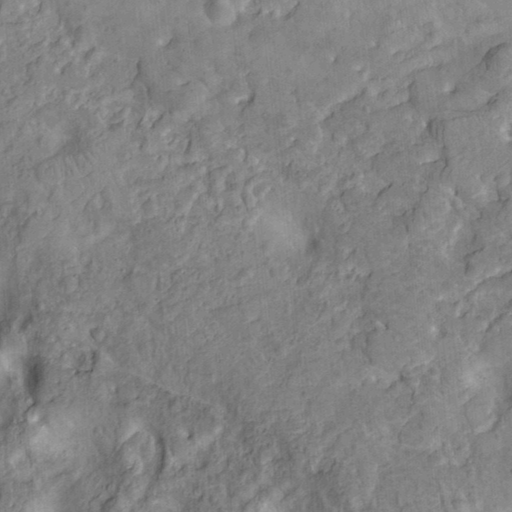
Objects detected: cone, cone, cone, cone